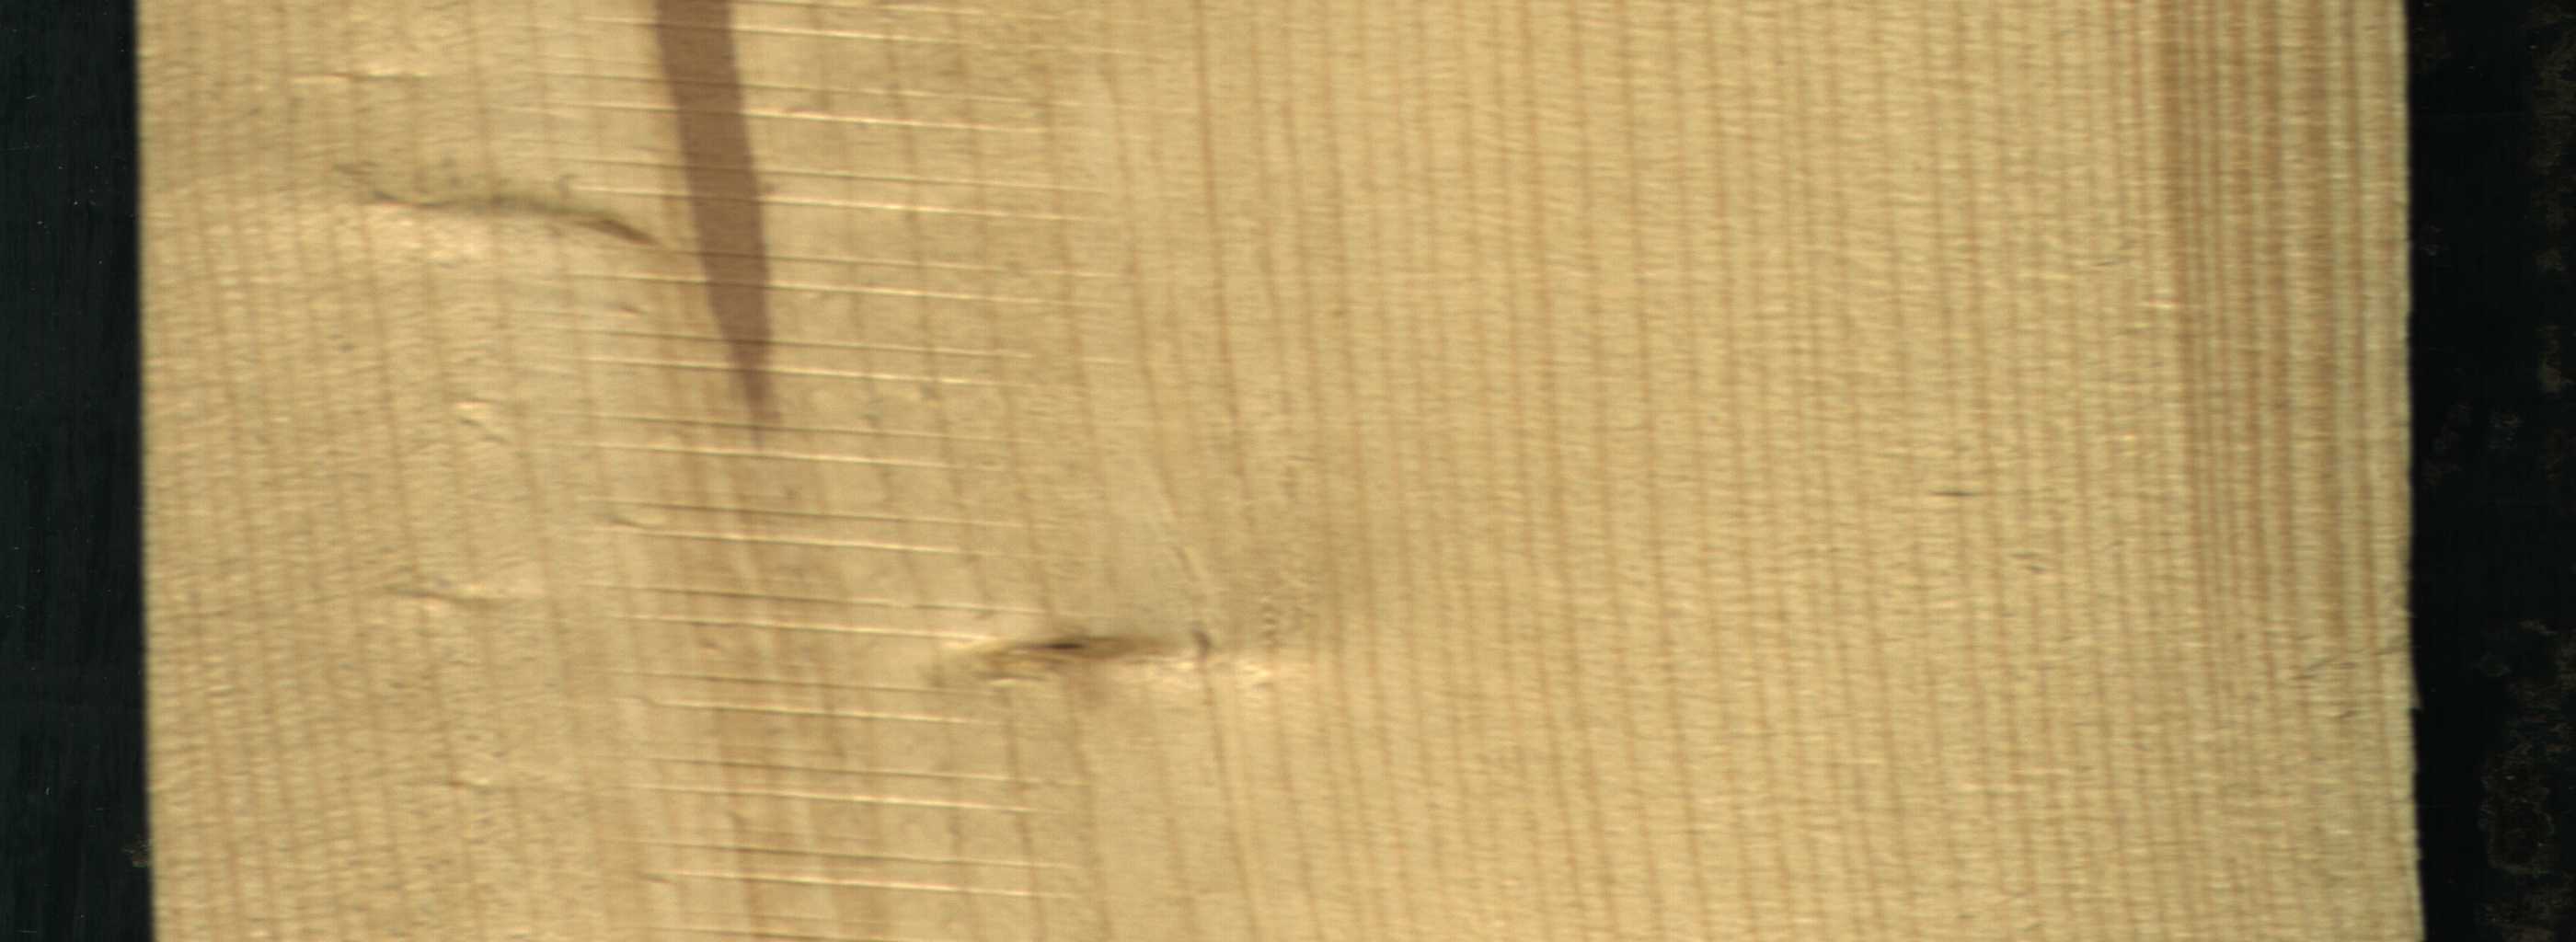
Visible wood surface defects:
Marrow
Live_Knot